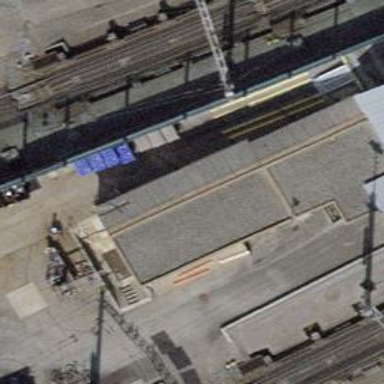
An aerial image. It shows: Railway yard.